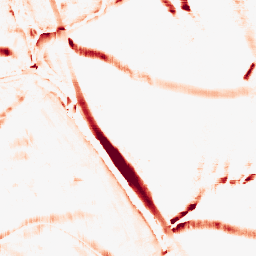
Category: morphological
Decomposition family: morphological_square
Decomposition parameters: operation: opening
size: 15
Upsampling method: regularized
Upsampling parameters: scale: 4
lambda_reg: 0.01
Upsampling scale: 4